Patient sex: M
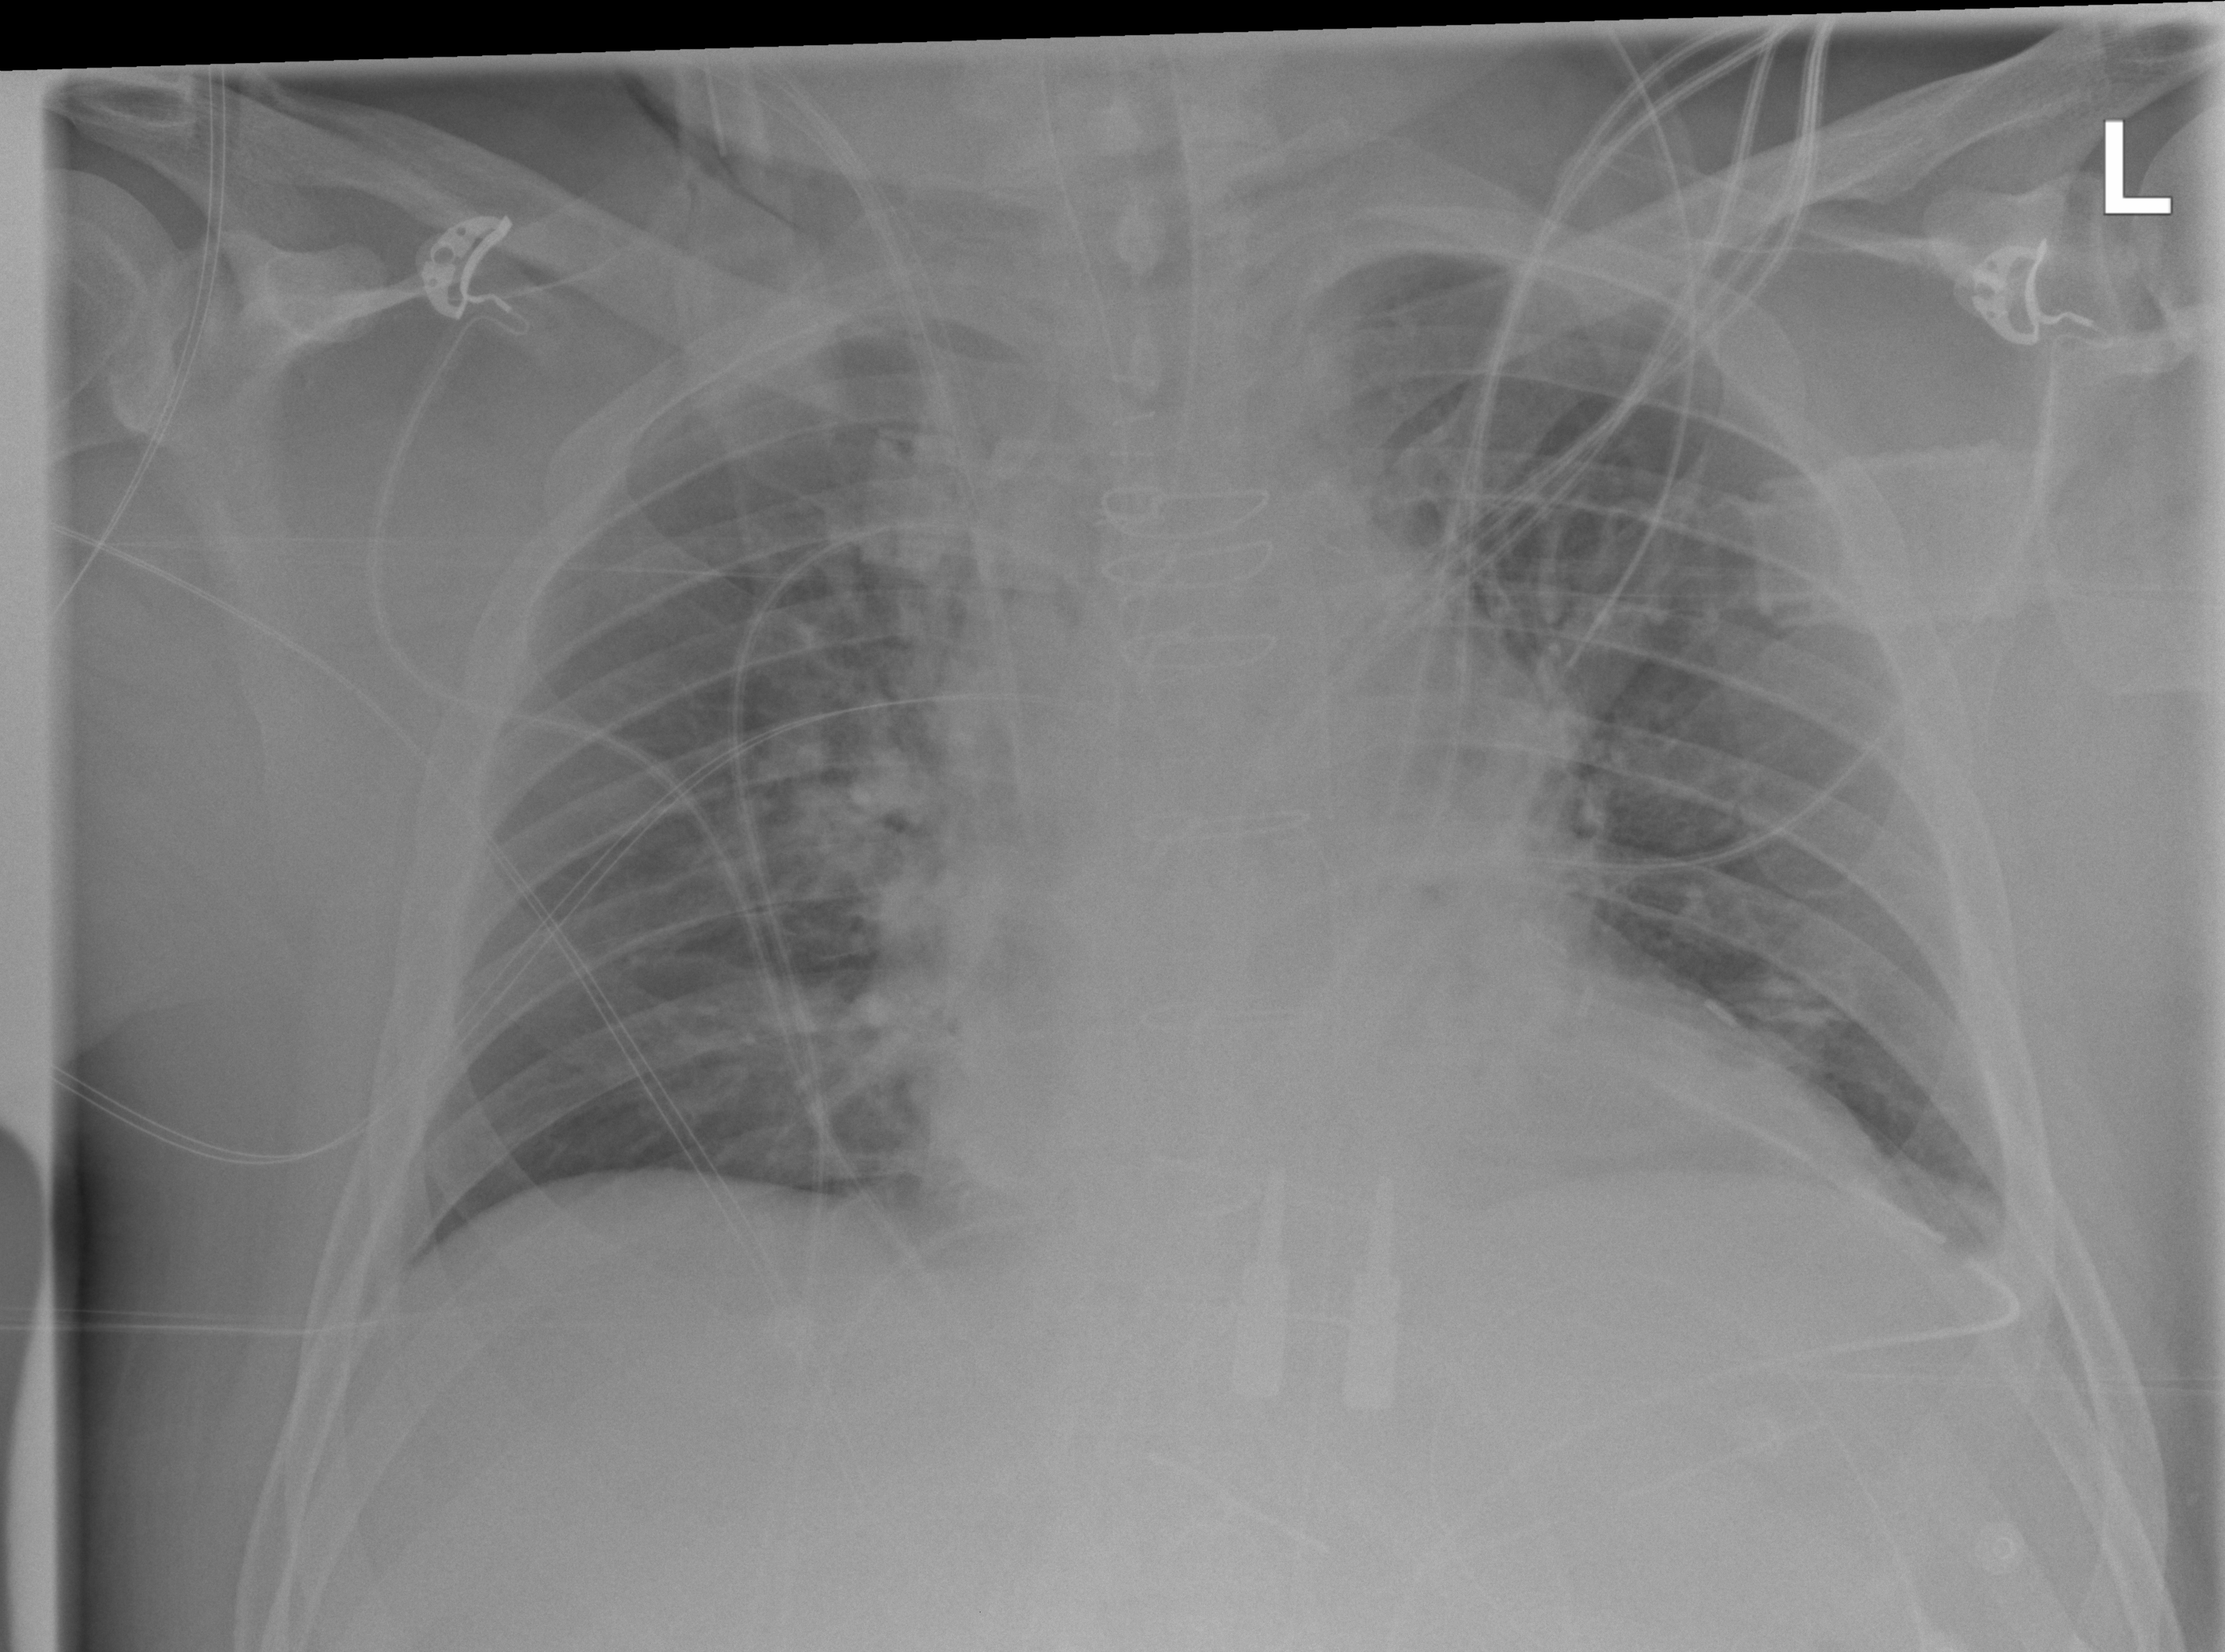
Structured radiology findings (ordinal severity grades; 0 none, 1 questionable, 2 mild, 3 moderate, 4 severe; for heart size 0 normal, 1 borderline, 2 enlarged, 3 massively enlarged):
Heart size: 1
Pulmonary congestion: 0
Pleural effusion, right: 0
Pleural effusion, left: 2
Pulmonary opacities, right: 2
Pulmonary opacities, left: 2
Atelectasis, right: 2
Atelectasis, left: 2